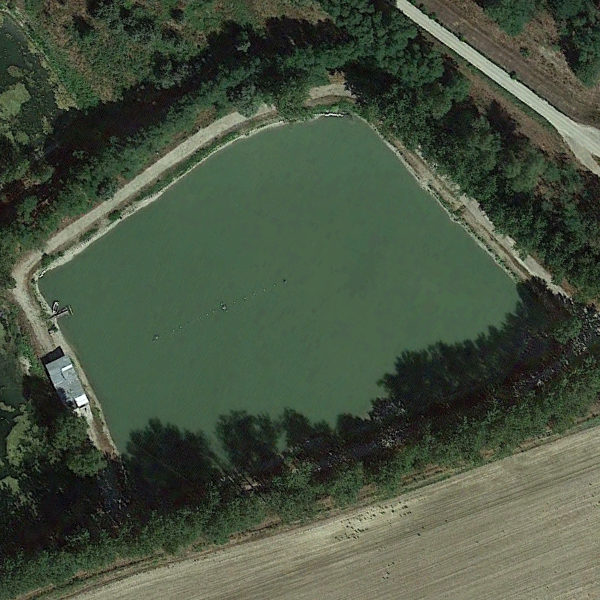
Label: Pond